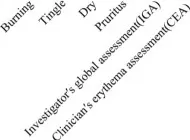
Changes in psychological well-being and quality of life, as well as clinical manifestations and signs, during upadacitinib treatment. (A) Case 1.
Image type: chart (chart)